Question: I have a page with buttons and I want to place a description bar for each button so when someone presses a button the text changes depending on what button was clicked.
So I tired setting the textviews and giving each one of them an id in a separate xml file except for the first one I wrote it in the main xml and wrote this code:
'''
TextView dis;
@Override
protected void onCreate(Bundle savedInstanceState) {
// TODO Auto-generated method stub
super.onCreate(savedInstanceState);requestWindowFeature(Window.FEATURE_NO_TITLE);
setContentView(R.layout.weapons);
dis = (TextView) findViewById(R.id.k_k);
......
}
@Override
public void onClick(View v) {
// TODO Auto-generated method stub
switch (v.getId()){
case R.id.kk_btn:
dis.setText(R.id.k_k);
break;
case R.id.ss_btn:
sp.play(soundId2, 1, 1, 0, 0, 1);
dis.setText(R.id.s_s);
break;
case R.id.hd_btn:
sp.play(soundId2, 1, 1, 0, 0, 1);
dis.setText(R.id.h_d);
break;
'''
but it doesn't work it writes false in the place where the text is supposed to be.
example:
it's something like a table with 2 columns, the first contains buttons the second contains the description of each button but the only description that is view is the description of the button clicked. so on the 2nd column the text changes depending on what button is clicked and it gets the text from an textview and each button has it's own.
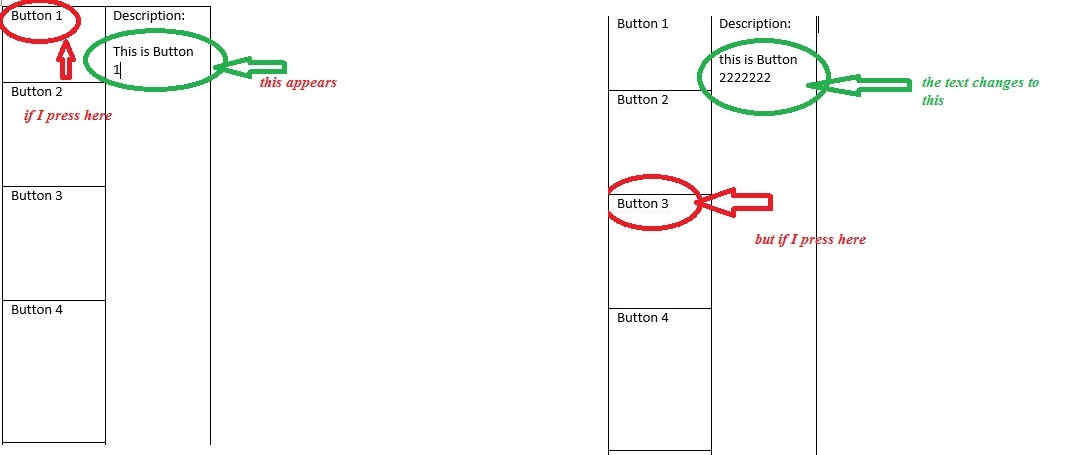
Answer: in your oncreate you creating a 'textview' with a resource id of 'R.id.k_k'
'''
dis = (TextView) findViewById(R.id.k_k);
'''
and in your 'onClick method' you are using 'setText' with a resource id
'''
dis.setText(R.id.k_k);
'''
you can use of 'array' for your description
'''
String[] descriptionArray={"this is button 1","this is button 2"};
//set onclick listener to your button
button1.setOnClickListener(new OnClickListener() {
public void onClick(View v) {
dis.setText(descriptionArray[0]);
}
});
button2.setOnClickListener(new OnClickListener() {
public void onClick(View v) {
dis.setText(descriptionArray[1]);
}
});
'''
if you want to use the ids of your textview just make a 'TextView array'
'''
TextView[] textViewArray={(TextView)findViewById(R.id.k_k),(TextView)findViewById(R.id.h_d) };
'''
to set the text to 'dis TextView'
'''
dis.setText(textViewArray[0].getText().toString());
'''